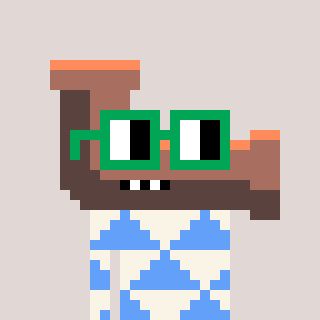
a pixel art character with square green glasses, a pipe-shaped head and a blue-colored body on a warm background